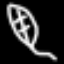
Label: leaf